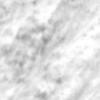
Label: no_change